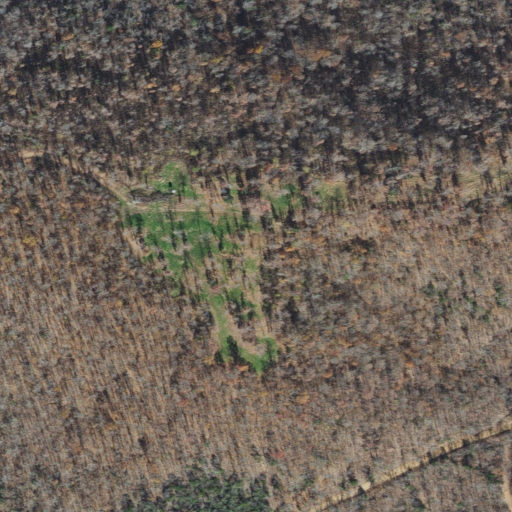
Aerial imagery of mountain in Arkansas named Ellison Hill containing deciduous forest and open development